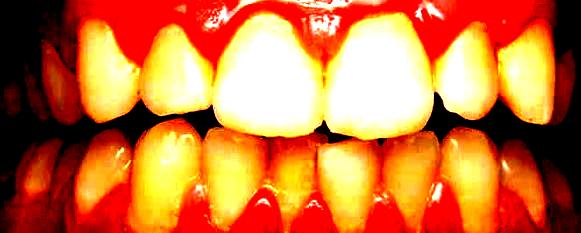
Condition: Gingivitis